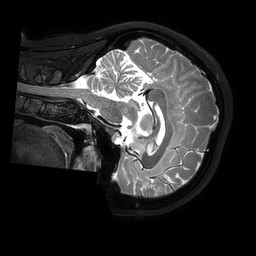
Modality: T2w
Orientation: sagittal
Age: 38
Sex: female
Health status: ill
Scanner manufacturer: philips
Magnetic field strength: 3 T
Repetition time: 3.5 s
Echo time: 0.3 s